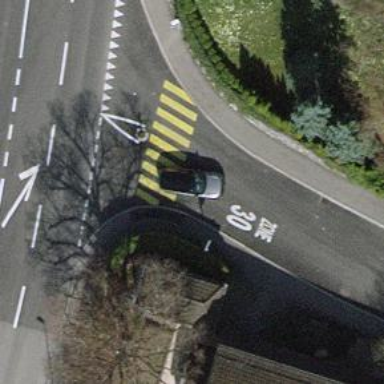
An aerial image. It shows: Uncontrolled zebra crossing with central island.